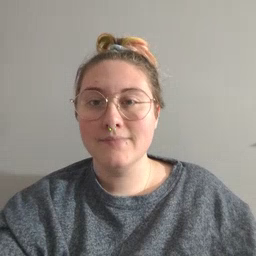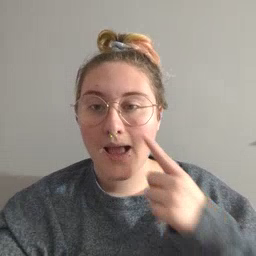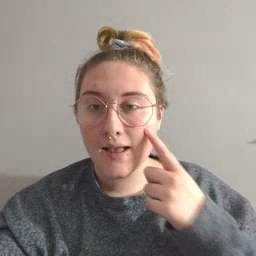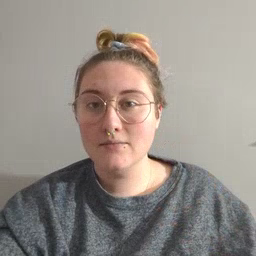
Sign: eye